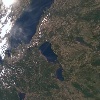
Label: land